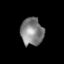
Tissue: lung
Cell type: T cells
Senescence score: 0.198
Nuclear area (px): 615
Mean DAPI intensity: 129.834